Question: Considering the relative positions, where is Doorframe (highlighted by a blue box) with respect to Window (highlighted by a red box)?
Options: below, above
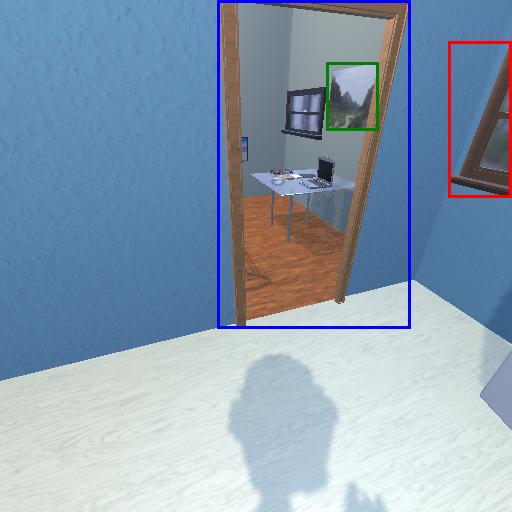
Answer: below